Interaction volume radius: 5 \u00c5
Interaction volume height: 15 \u00c5
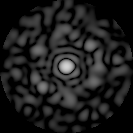
Disorder parameter: 0.8404